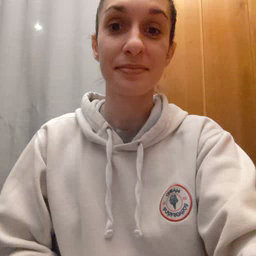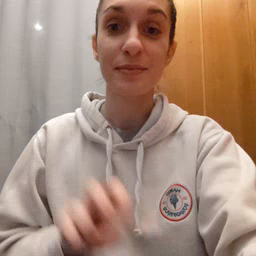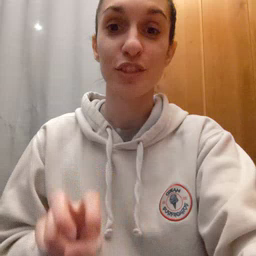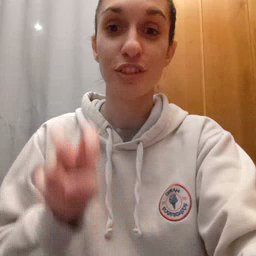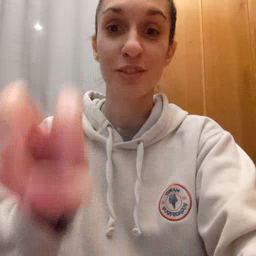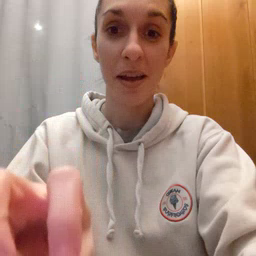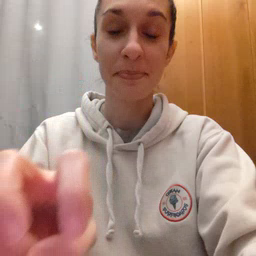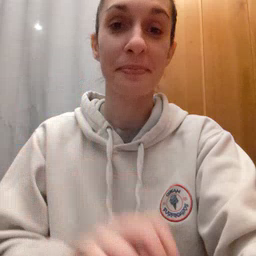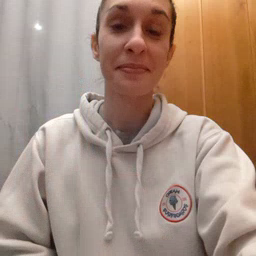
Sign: jump